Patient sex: M
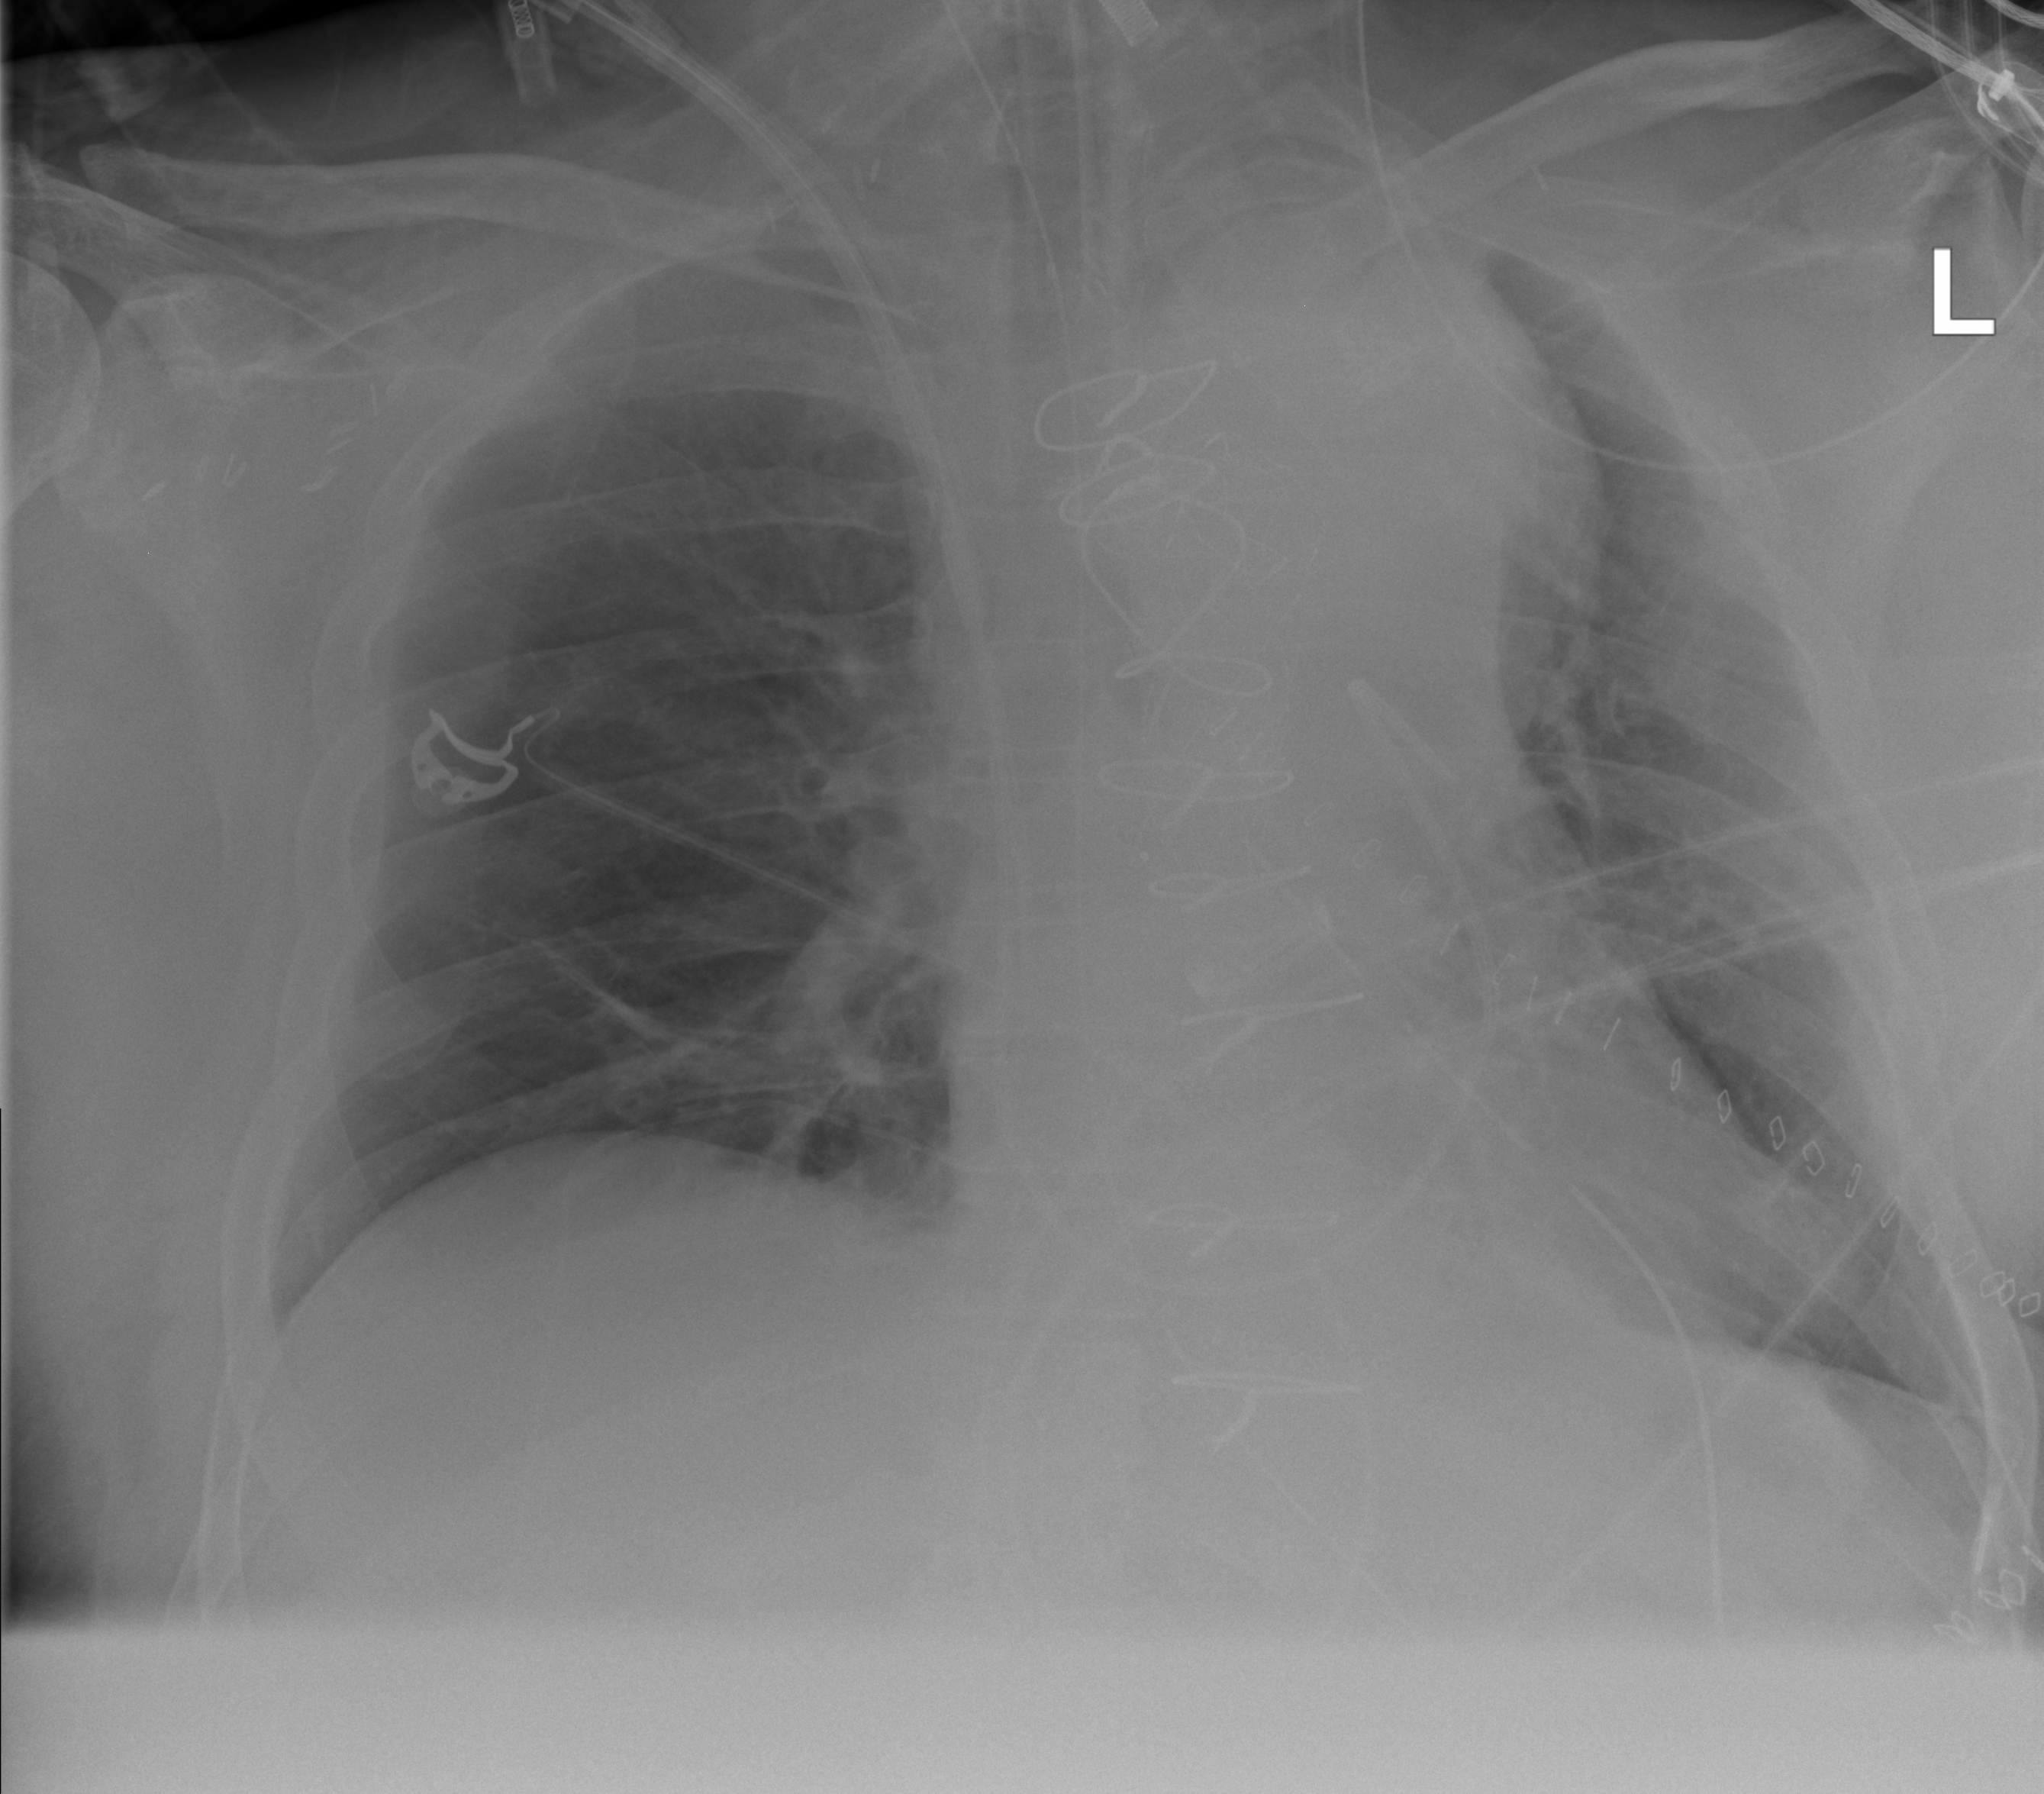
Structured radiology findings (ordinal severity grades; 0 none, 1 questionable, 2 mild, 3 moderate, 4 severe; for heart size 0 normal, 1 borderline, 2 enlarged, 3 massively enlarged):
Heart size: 2
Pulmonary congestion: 1
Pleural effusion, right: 1
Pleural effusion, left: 2
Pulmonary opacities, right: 0
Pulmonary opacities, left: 0
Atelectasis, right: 2
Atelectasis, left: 1